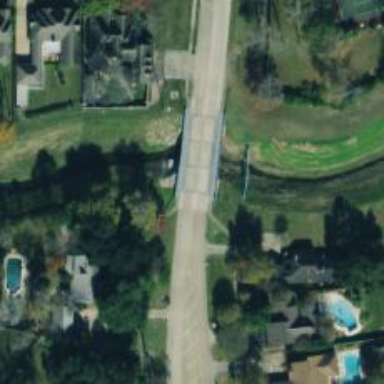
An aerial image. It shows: Residential road with bridge.